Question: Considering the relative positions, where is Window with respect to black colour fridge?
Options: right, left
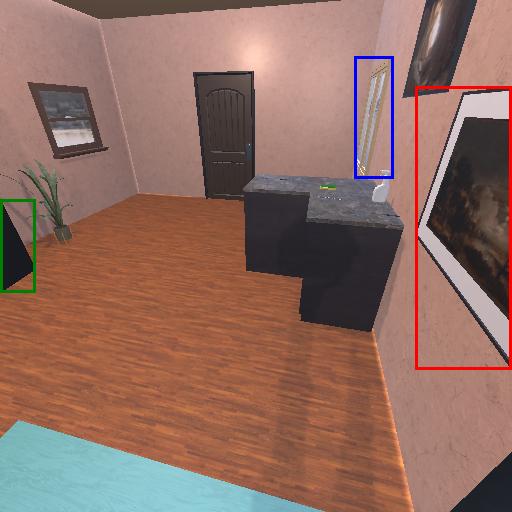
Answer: right